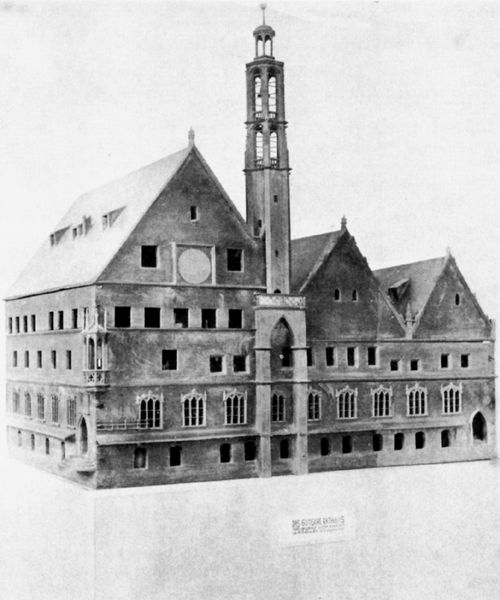
Titel: Rathaus in Augsburg
Künstler: Elias Holl
Standort: Augsburg, Maximilianstraße (EU - D - B)
Schlagwörter: fenster, laterne, skizze, säulen, tür, zeichnung, dach, gebäude, haus, architektur, geschichte, bild, signatur, häuser, kirche, drei, gotik, kamin, kreis, rund, turm, modell, bogen, fassade, dächer, giebel, bauernhof, uhr, foto, stadtansicht, erker, glockenturm, kloster, schwarz-weiß, rathaus, photo, glocke, stadthaus, dachreiter, dia, rathhaus, fenstet, dreistufen, stockwertke